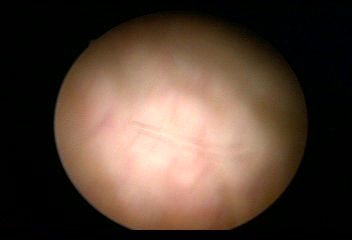
Modality: WLC
Class: Normal mucosa
Bladder cancer association: No